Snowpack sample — Buffalo Mountain, Silverthorne, Colorado, USA (1/25/25, 10:11 AM MST)
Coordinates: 39.6222, -106.1139
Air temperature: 22 °F
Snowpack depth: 110 cm
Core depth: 20 cm
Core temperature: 48.2 °F
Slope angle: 12°, slope face: 102°
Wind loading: high
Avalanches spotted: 0
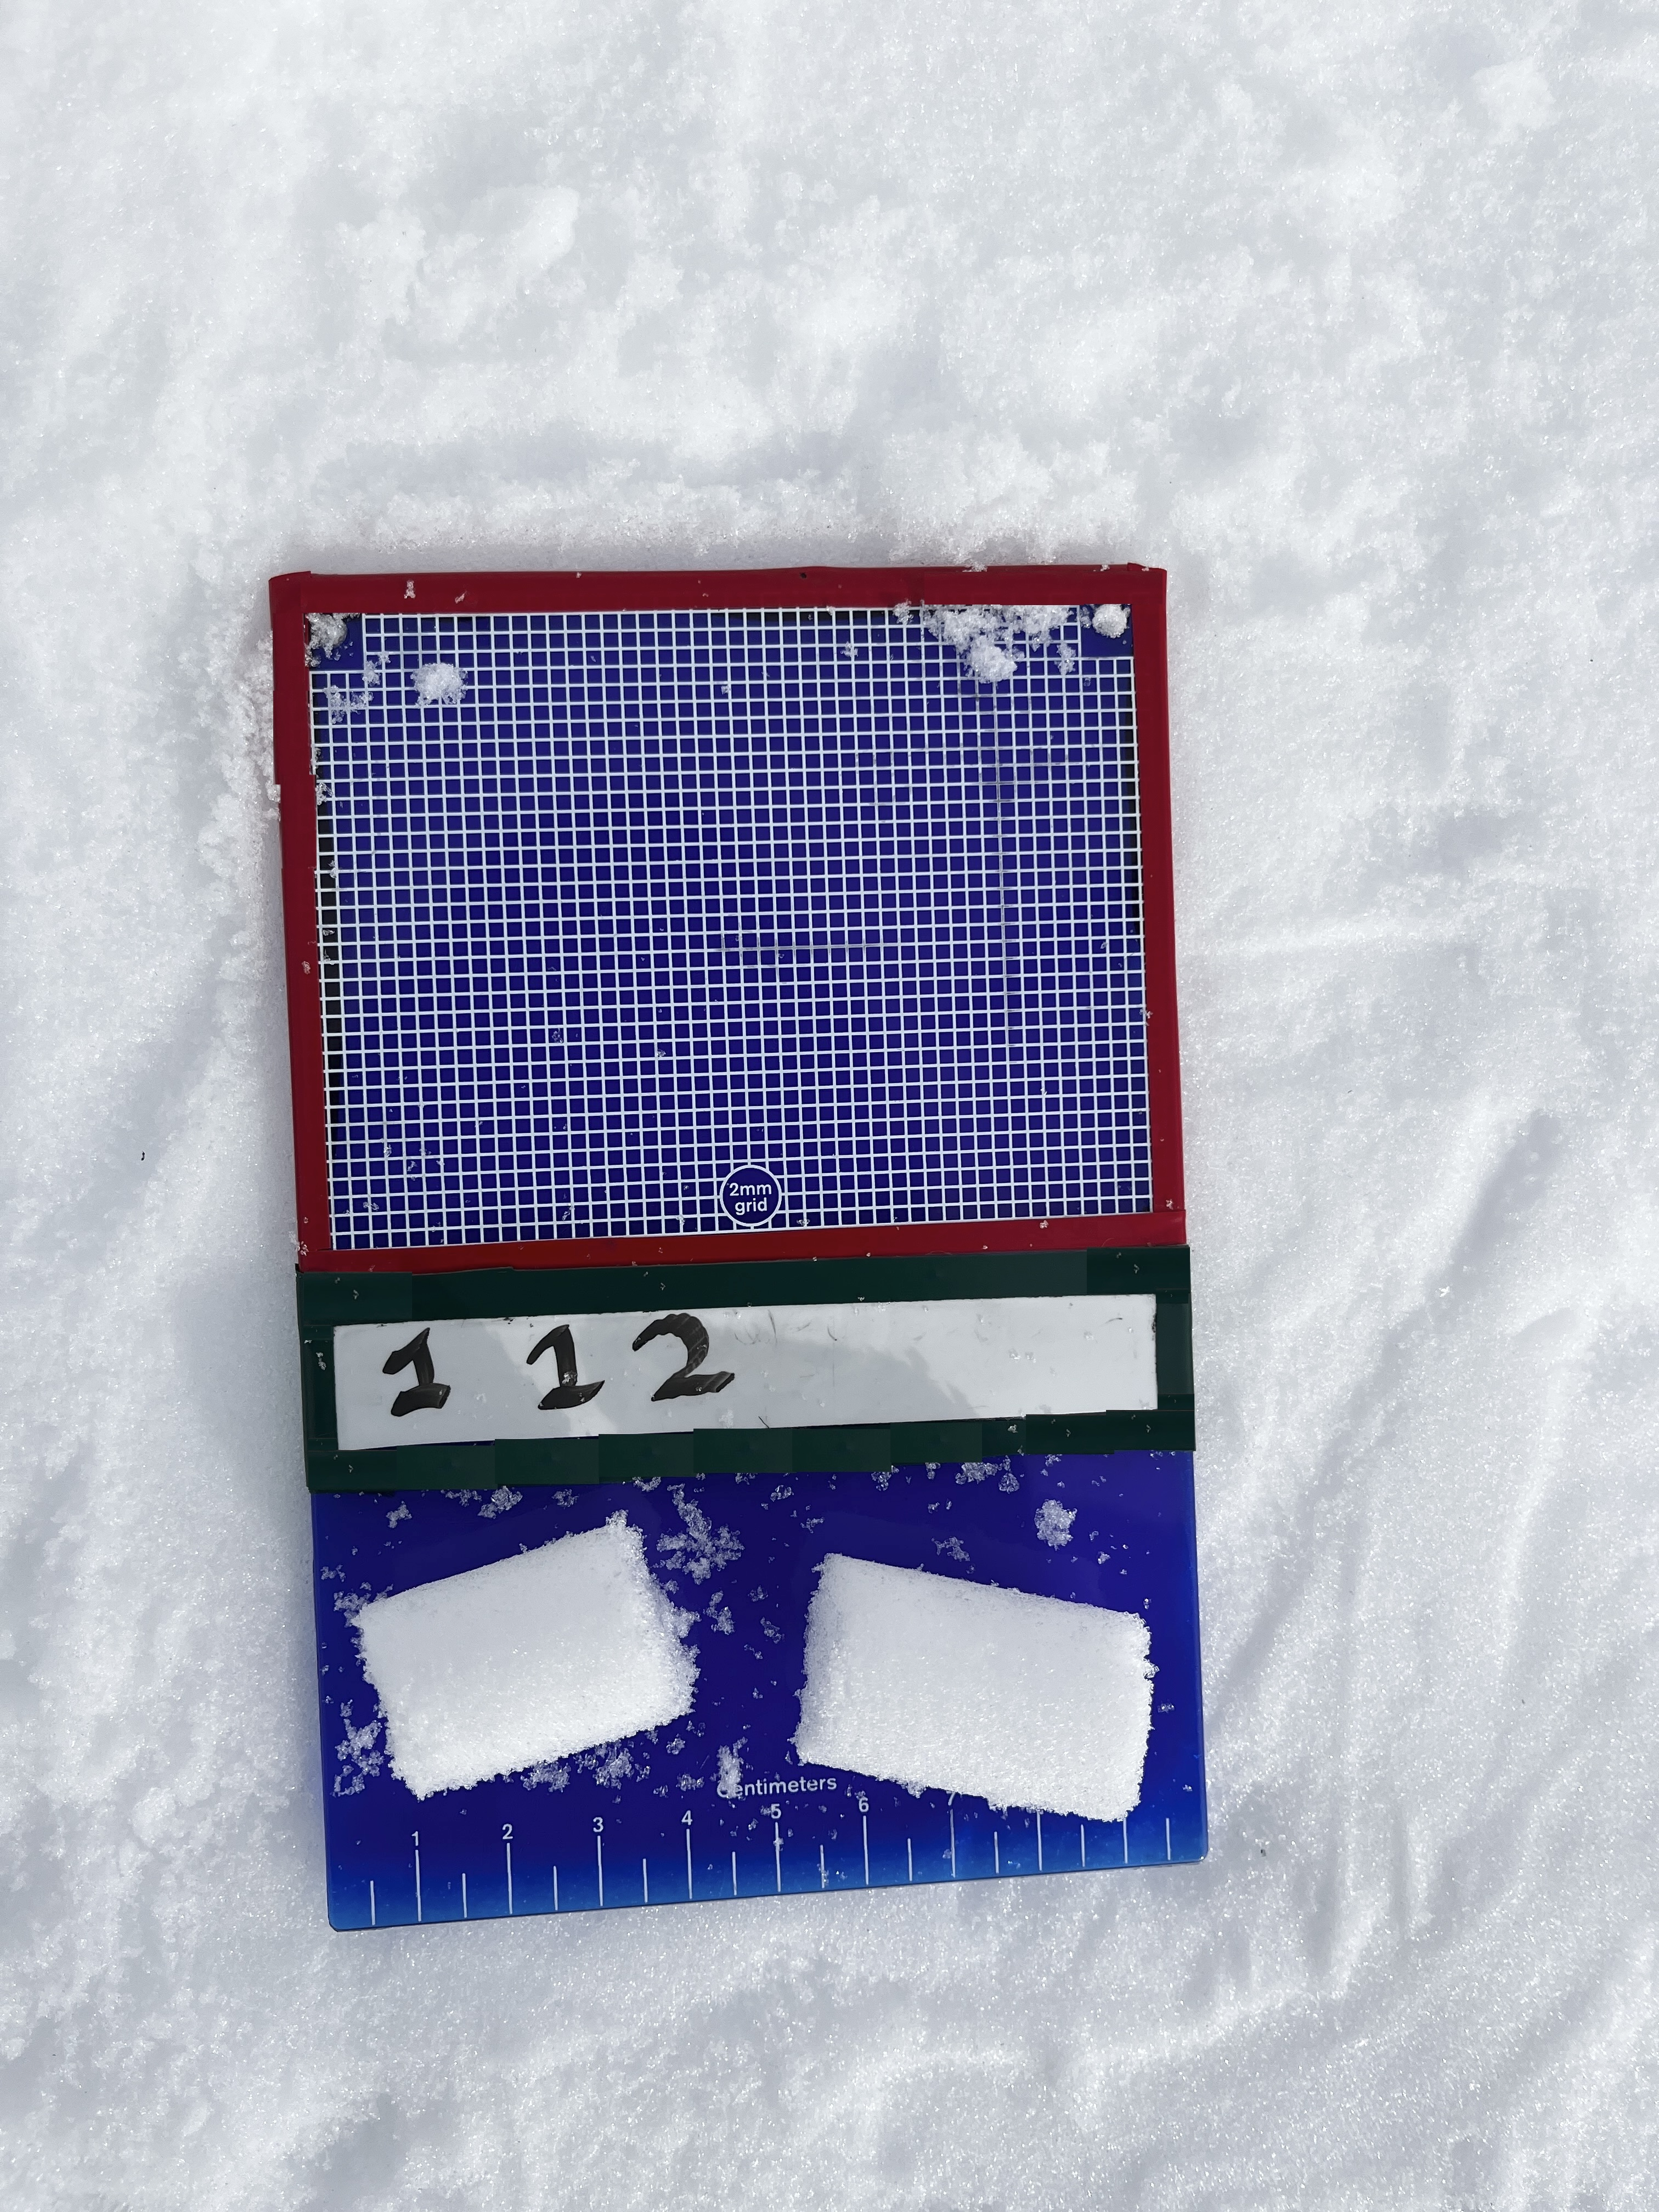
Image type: crystal_card
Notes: No avalanches nearby, collected on the outskirts of a fire break 15 meters from the treeline, on way to Buffalo and Red Mountain